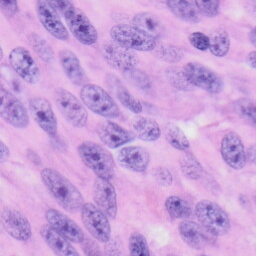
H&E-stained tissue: Skin